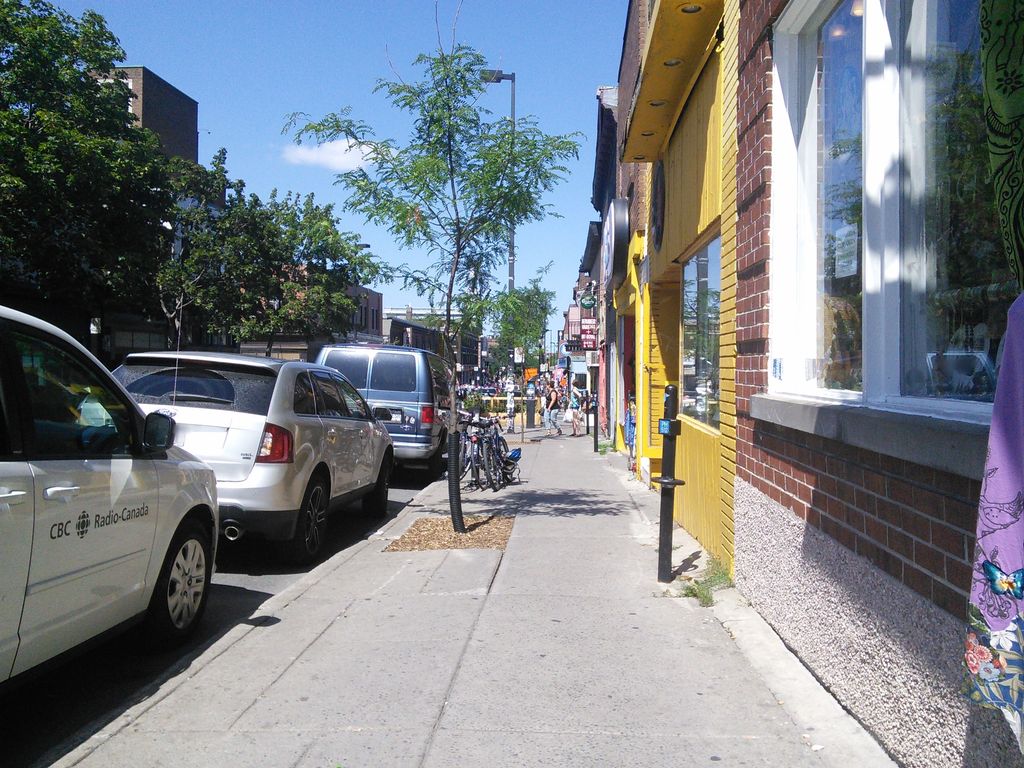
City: montreal